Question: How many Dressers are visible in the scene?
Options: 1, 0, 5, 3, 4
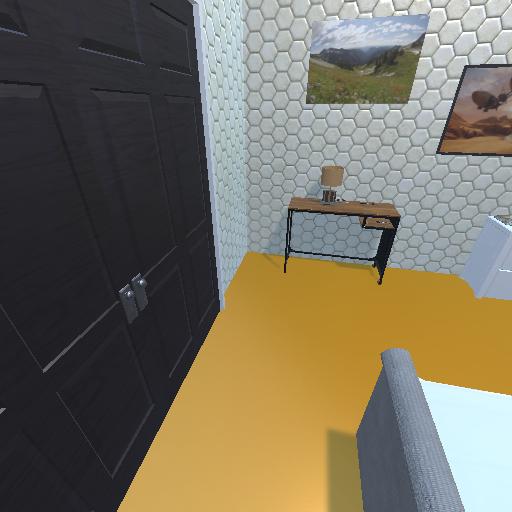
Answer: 1